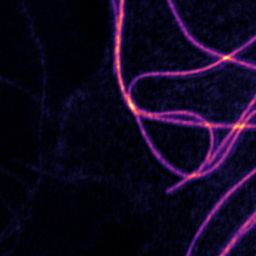
Label: Super-resolution Microtubules image